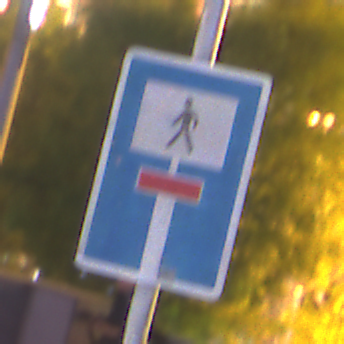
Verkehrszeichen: SackgasseFussgaengerDurchlaessig
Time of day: Night
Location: Outdoor (Urban)
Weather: PartlyCloudy
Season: NotSpecified
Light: Natural